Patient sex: M
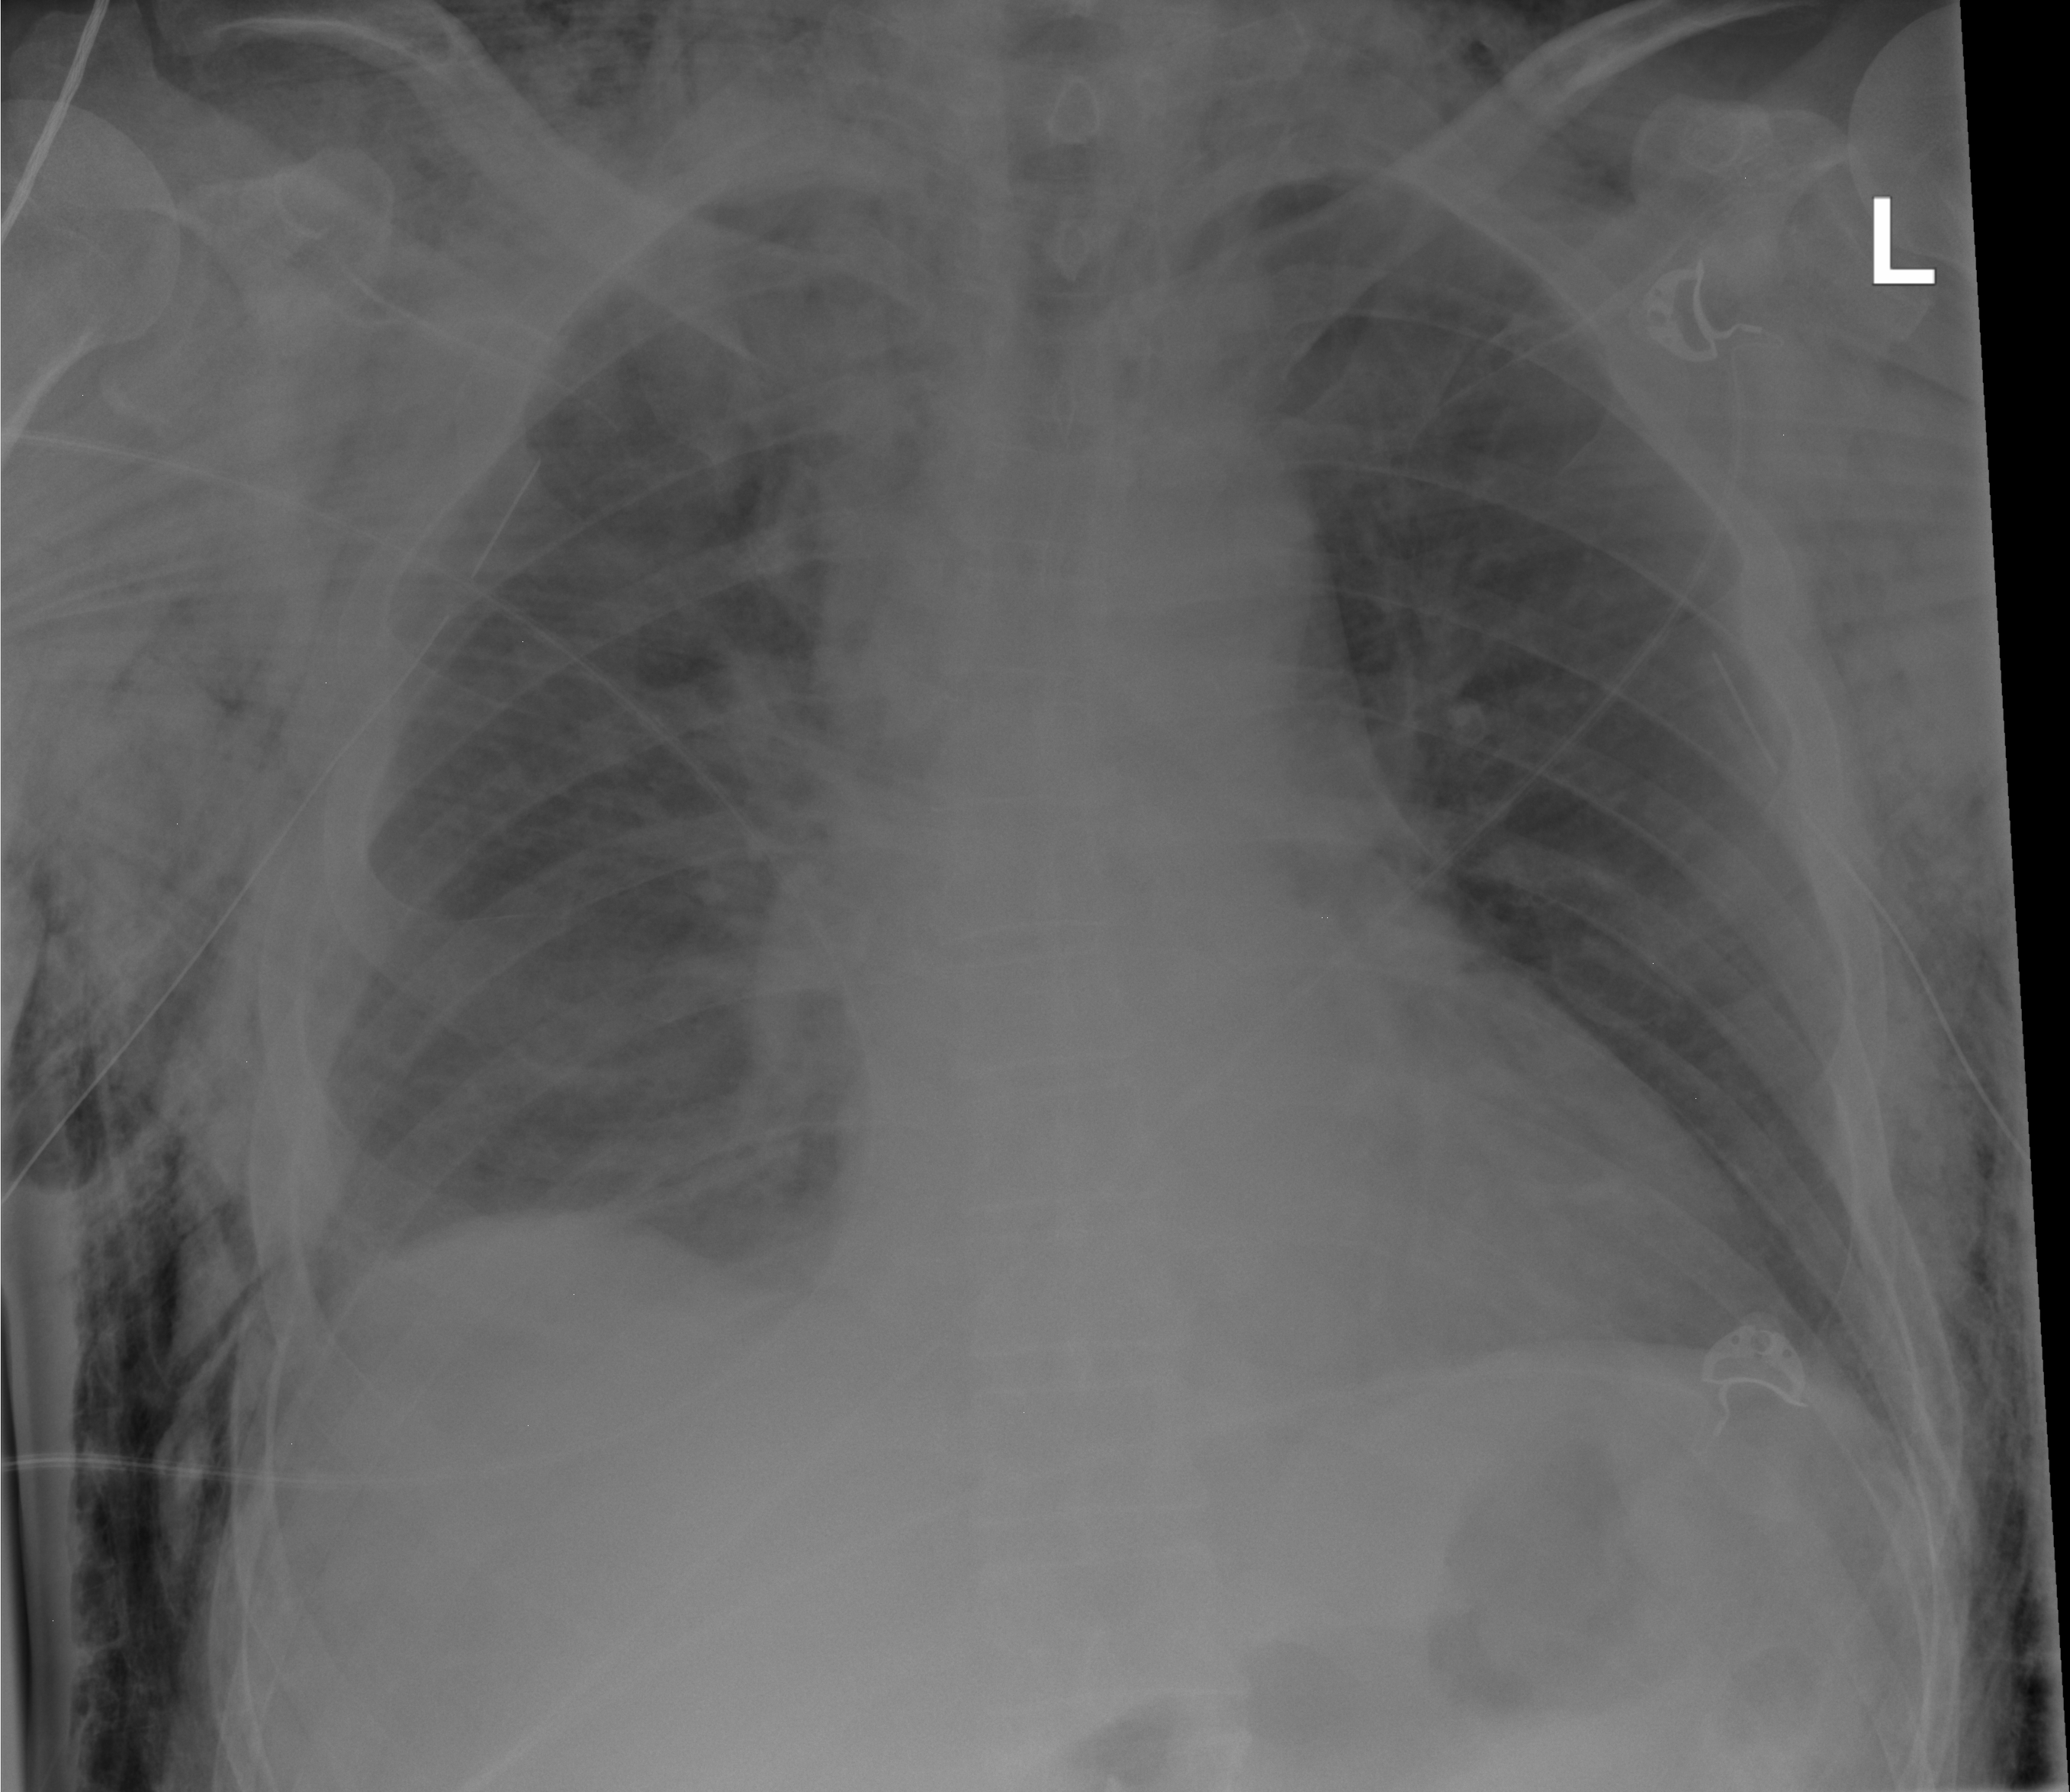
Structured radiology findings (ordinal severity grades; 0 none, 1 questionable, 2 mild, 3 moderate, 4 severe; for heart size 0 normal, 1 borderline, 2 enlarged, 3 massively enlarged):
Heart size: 0
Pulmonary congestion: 2
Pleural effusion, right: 1
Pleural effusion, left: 0
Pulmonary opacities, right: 2
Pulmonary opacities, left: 0
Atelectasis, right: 2
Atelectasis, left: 0